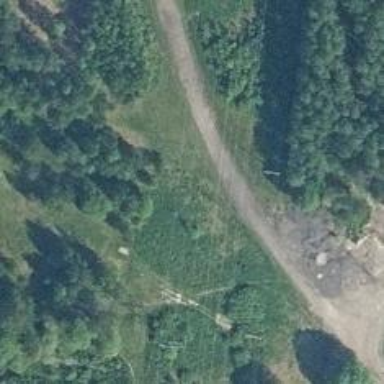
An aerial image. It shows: Disc golf hole.